Question: trim() javascript function not working in IE7 however it' working fine in all other version and all browser. what should be issue with IE7 or how i can resolve this?
'''
$("#Email").val().trim()
'''

Thanks in advance.
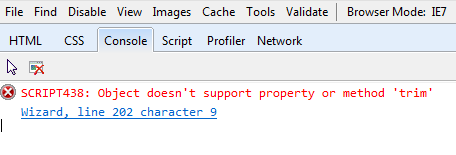
Answer: IE doesn't support 'String.prototype.trim()' until IE9.
It looks like you're using jQuery, so you can use '$.trim()' instead.
'''
$.trim($("#Email").val())
'''